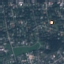
Land use / land cover class: Residential